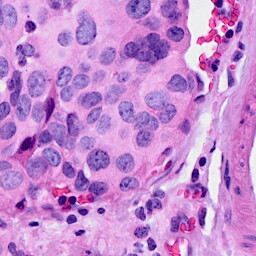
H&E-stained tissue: Breast